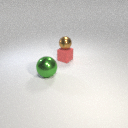
small red rubber cube below small brown metal sphere